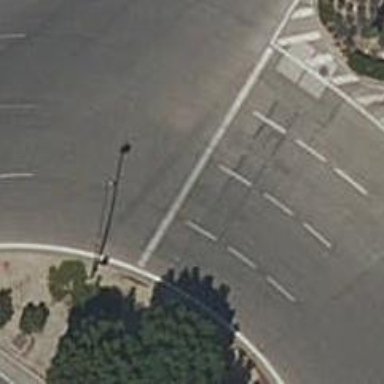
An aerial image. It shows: Road with traffic signals.